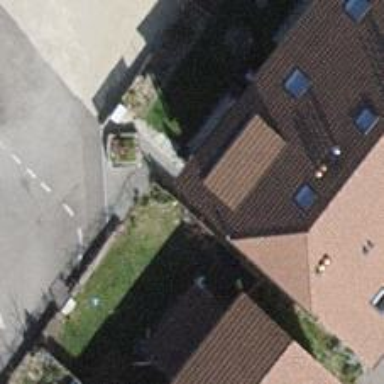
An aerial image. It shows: Residential garden.